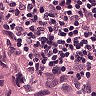
Metastatic tissue present: yes